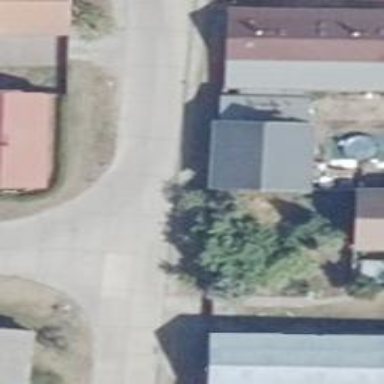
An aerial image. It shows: Residential road made of concrete plates.